Question: I have two columns with 'Col1' and 'col2' in data table like below:

note:
col1 contains only us or uk, no other values
Now my requirement is to separate the values based on us and uk.
Like below get all the values corresponding to us and uk seperately.
Earlier I have done this with linq code. At that time my requirement is a simple one,
just get all the records in 'col2':
'''
string[] data = dt.AsEnumerable()
.Select(s => s.Field<string>("col2"))
.ToArray<string>();
'''
now in the new requirement I need them separately based on us and uk.
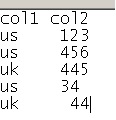
Answer: To get a list of all col2 values where col1 is equal to "us", you could use code like this:
'''
string[] data = dt.AsEnumerable().Where(s => s.Field("col1") == "us").Select(s => s.Field("col2")).ToArray();
'''